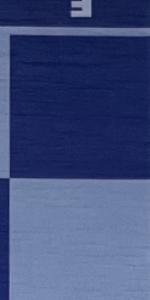
Label: Empty